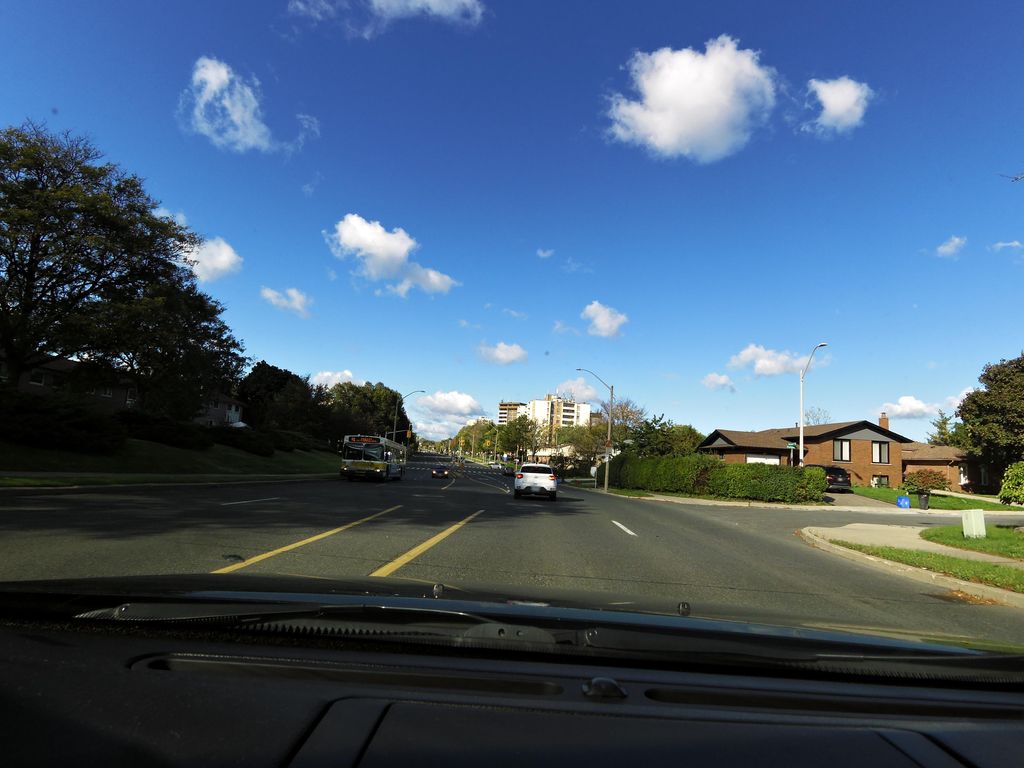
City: hamilton